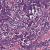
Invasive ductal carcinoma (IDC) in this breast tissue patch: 0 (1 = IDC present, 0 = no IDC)